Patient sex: M
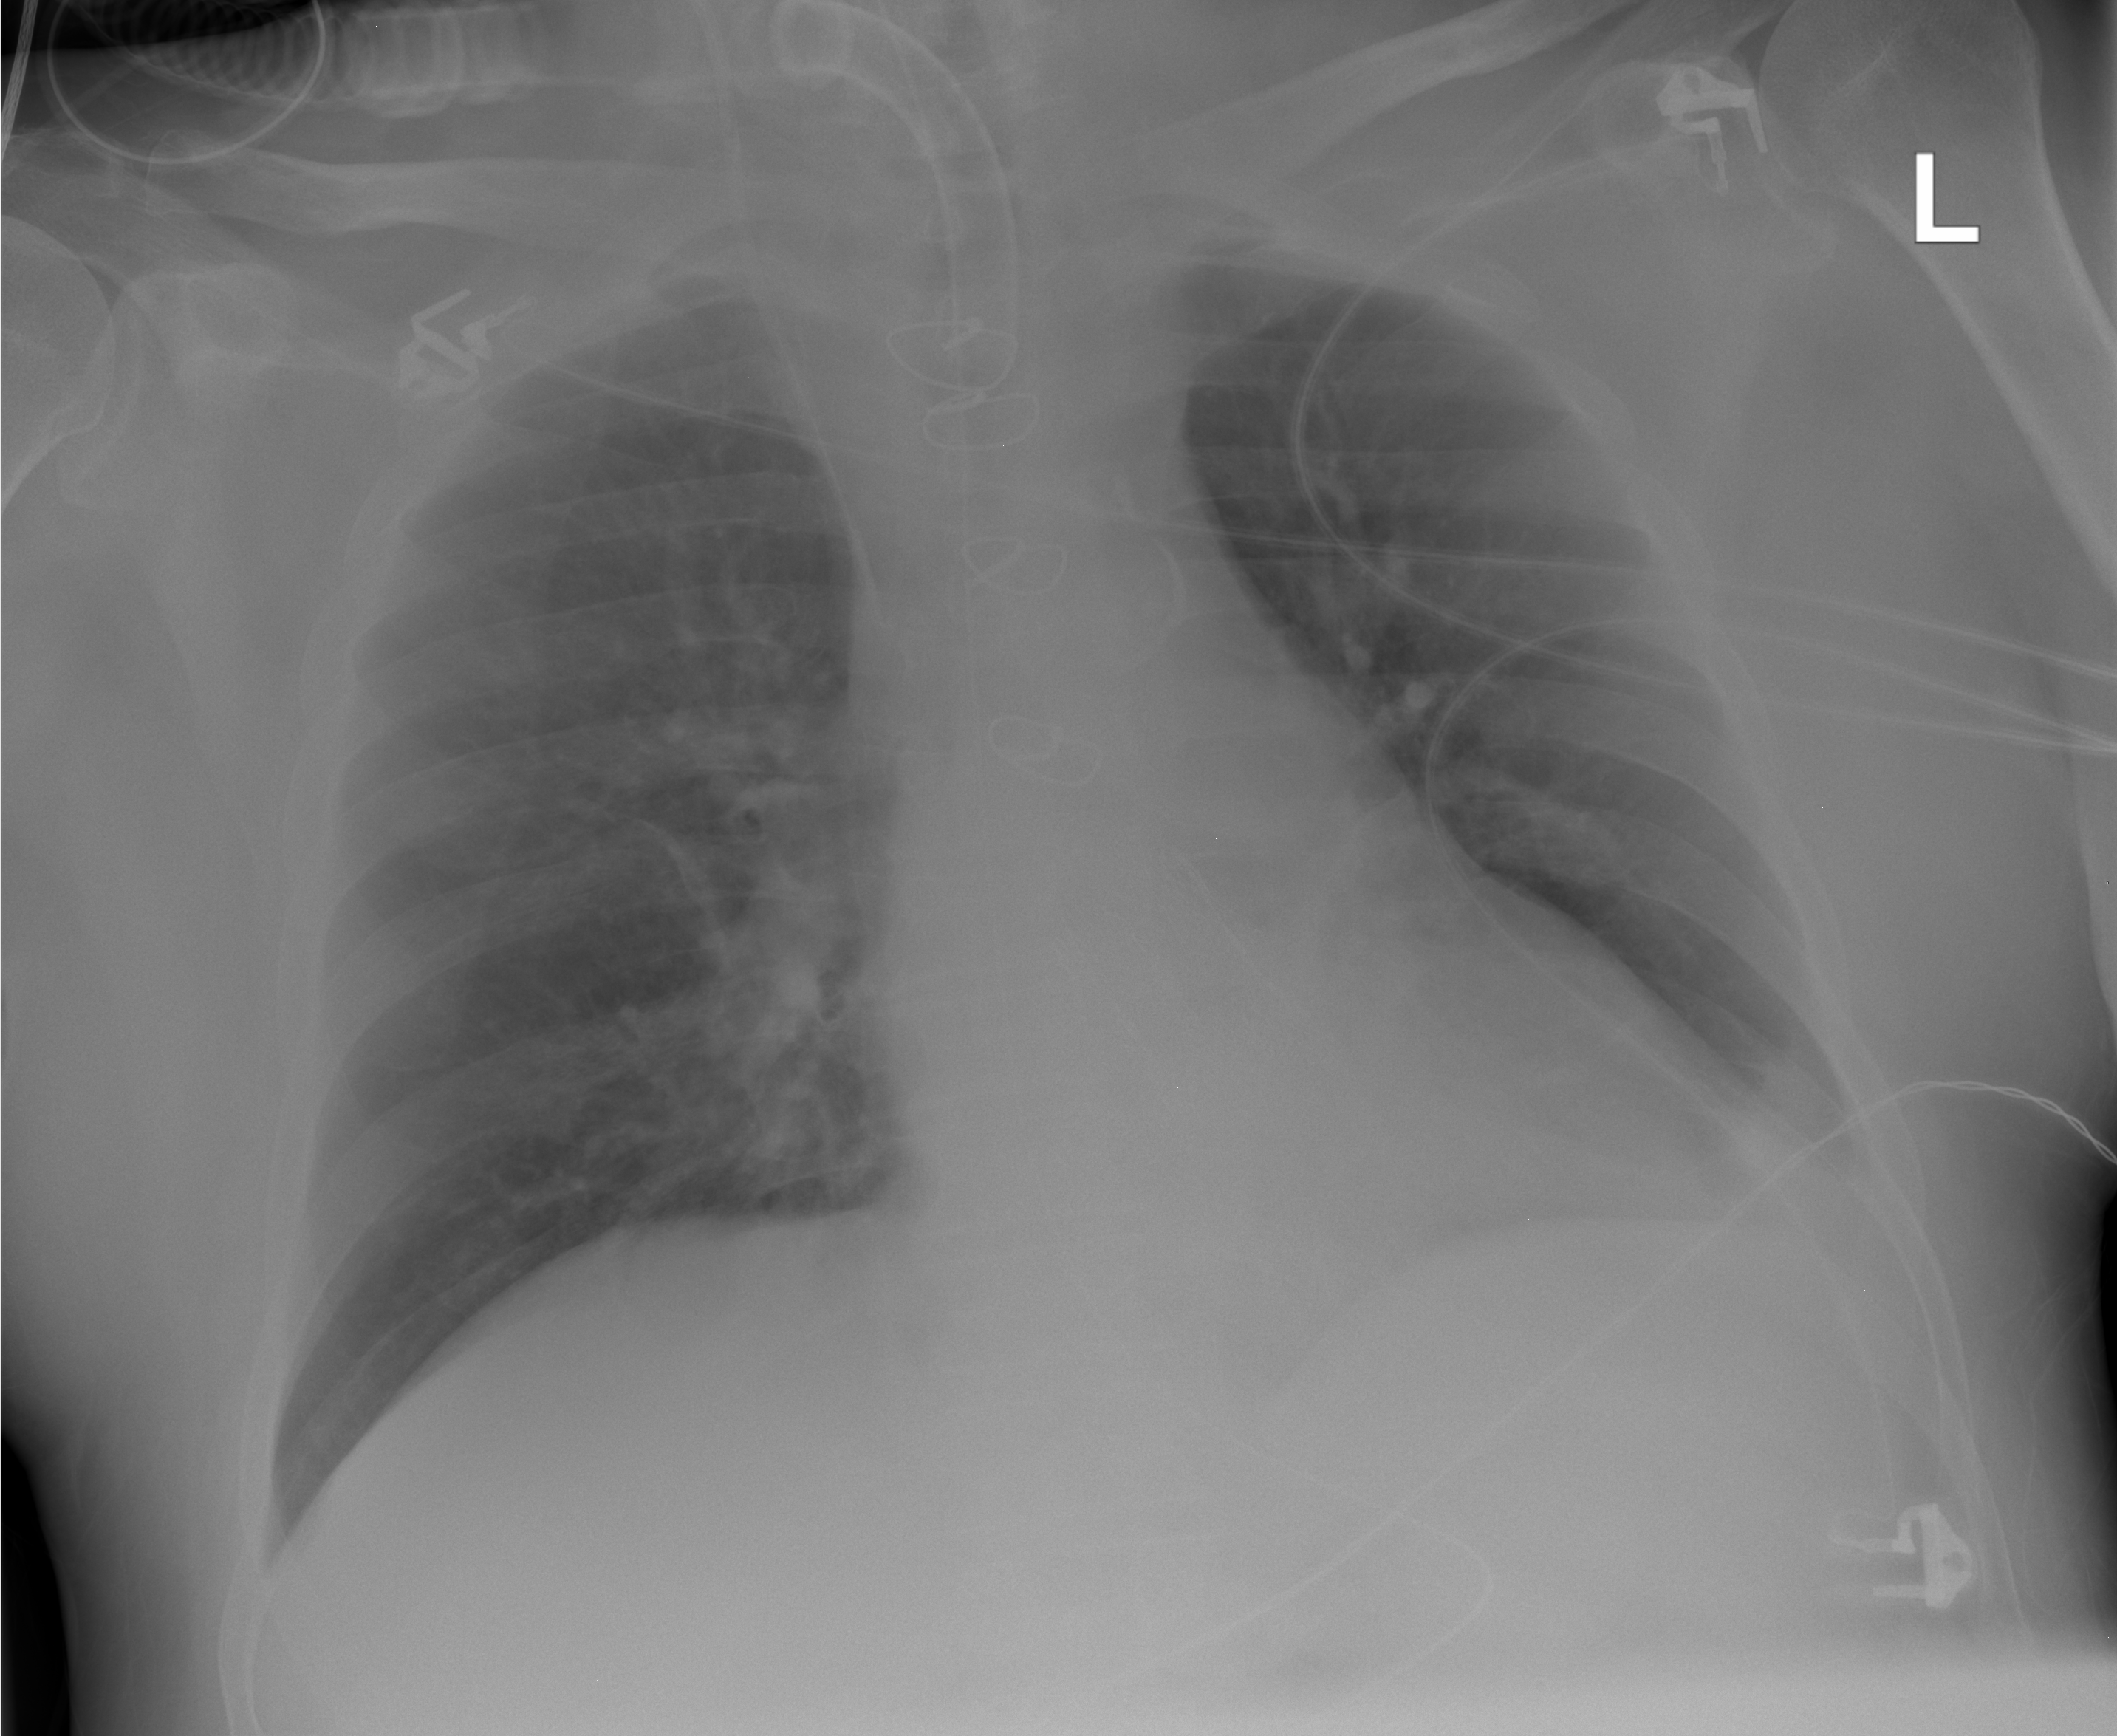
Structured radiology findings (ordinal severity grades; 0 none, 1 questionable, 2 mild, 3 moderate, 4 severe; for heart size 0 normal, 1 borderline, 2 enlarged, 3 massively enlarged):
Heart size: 0
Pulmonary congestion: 0
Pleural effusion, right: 0
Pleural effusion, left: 0
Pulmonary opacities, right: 0
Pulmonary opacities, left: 0
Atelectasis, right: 0
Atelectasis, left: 2